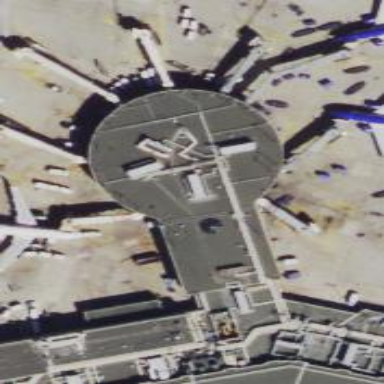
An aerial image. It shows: Information terminal.